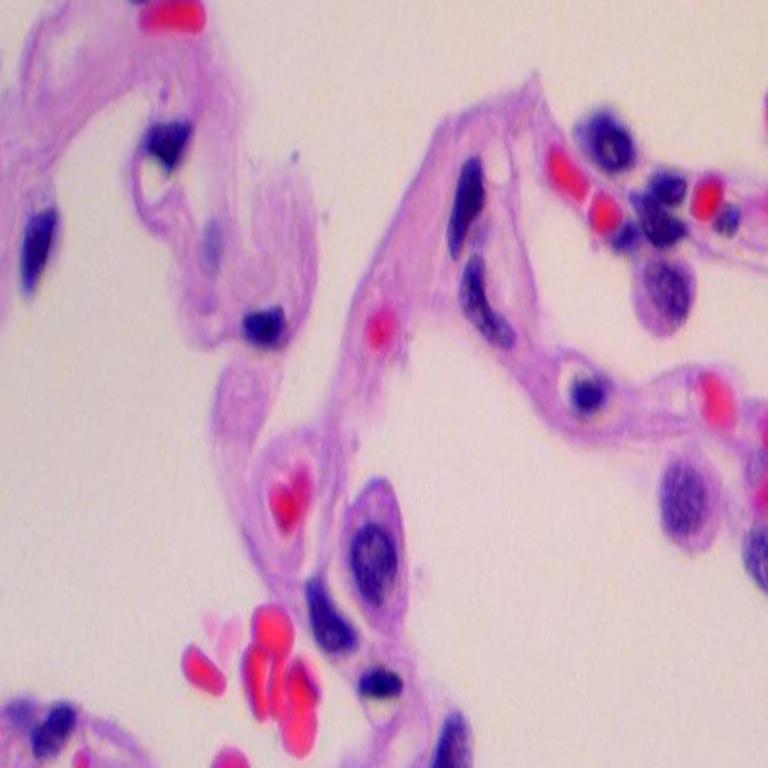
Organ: lung
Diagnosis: benign